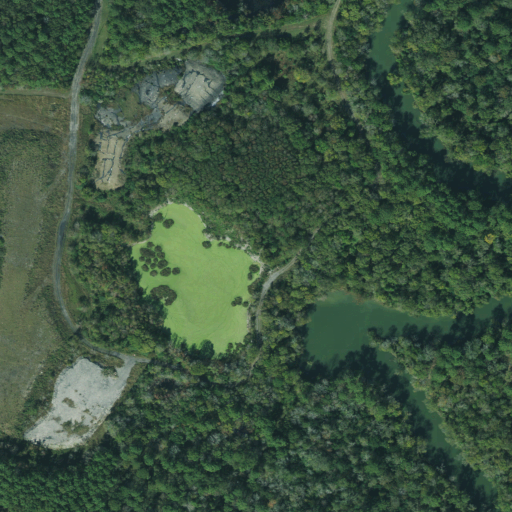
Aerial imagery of cliff(s) in Texas named Needle Point containing woody wetlands, pasture, evergreen forest, herbaceous wetlands, open water, mixed forest, deciduous forest, grassland, and open development